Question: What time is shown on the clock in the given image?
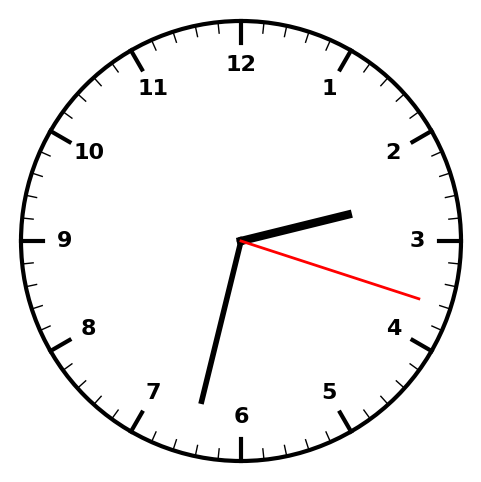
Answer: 02:32:18